Question: I have a set of data that currently looks like this:
For reporting purposes, I have to pivot the InterviewNotes column. Here is as far as I've gotten:
'''
SELECT CandidateId, JobId, [1] AS Int1, [2] AS Int2, [3] AS Int3
FROM (SELECT CandidateId, JobId, InterviewNotes, InterviewNo FROM dbo.FactInterview) AS sourceTable
PIVOT (
MAX(InterviewNotes) FOR InterviewNo IN ([1],[2],[3])
) AS PivotTable
'''
For each column, I'd like to display: InterviewName, InterviewDt, InterviewNotes concatenated. Such as:
'''
Int1: InterviewerName - InterviewDt - InterviewNotes
Int2: InterviewerName - InterviewDt - InterviewNotes
'''
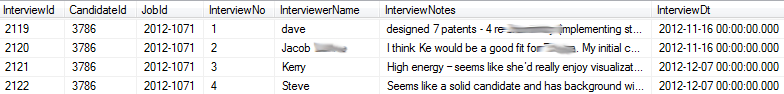
Answer: If you want the 'InterviewerName', 'InterviewDt' and 'InterviewNotes' concatenated together to be displayed in the final column, then concatenate the values before the PIVOT:
'''
SELECT CandidateId, JobId, [1] AS Int1, [2] AS Int2, [3] AS Int3
FROM
(
SELECT CandidateId, JobId, InterviewNo,
InterviewNotes = InterviewerName + ' - '+ convert(varchar(10), InterviewDt, 120) +' - '+ InterviewNotes
FROM dbo.FactInterview
) AS sourceTable
PIVOT
(
MAX(InterviewNotes) FOR InterviewNo IN ([1],[2],[3])
) AS PivotTable
'''